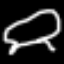
Label: frog